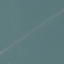
Land use / land cover: SeaLake